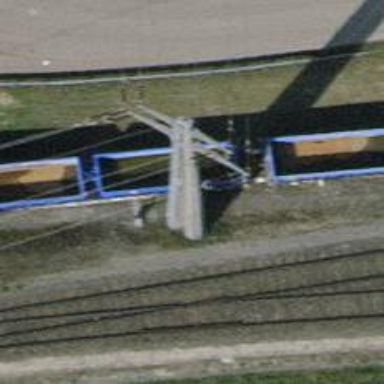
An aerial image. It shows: Railway switch.